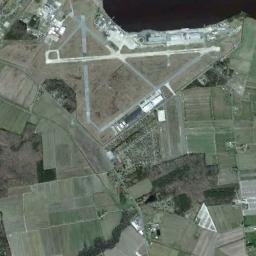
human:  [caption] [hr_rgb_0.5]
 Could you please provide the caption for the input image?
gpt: An airport with many runways and buildings is surrounded by a brown and green farmland with a lake next to it .

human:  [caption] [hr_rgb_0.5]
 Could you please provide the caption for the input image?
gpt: There is an airport in the middle of the field next to the water .

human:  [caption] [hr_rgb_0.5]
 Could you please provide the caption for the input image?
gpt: There are many buildings near the airport, And no vegetation near the airport .

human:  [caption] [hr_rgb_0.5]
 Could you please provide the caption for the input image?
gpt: An airport with some staggered runways on the farmland and some buildings beside .

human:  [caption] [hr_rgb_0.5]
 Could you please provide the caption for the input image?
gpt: Two roads intersect at the airport .